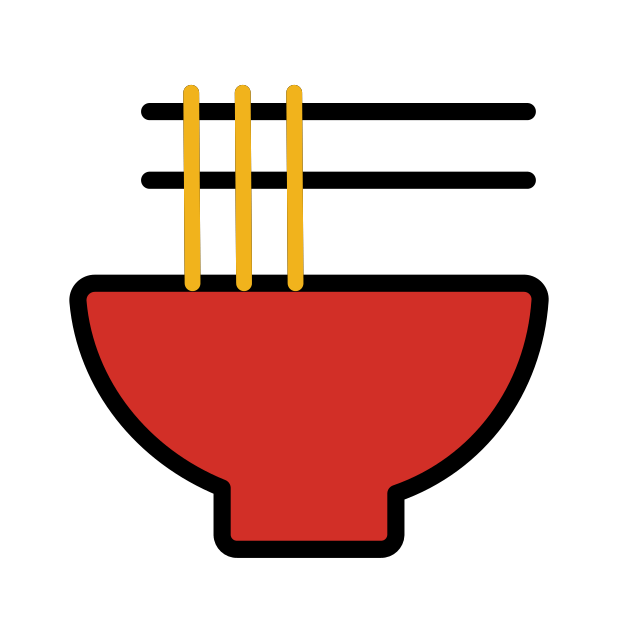
Emoji: 🍜
Name: steaming bowl
Unicode: 0x1f35c